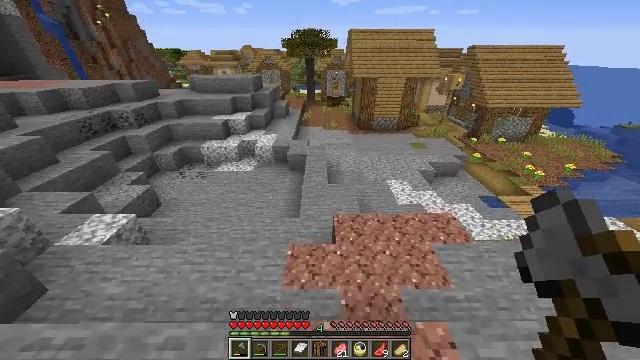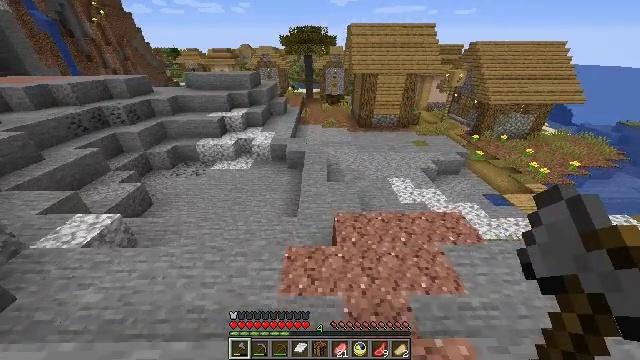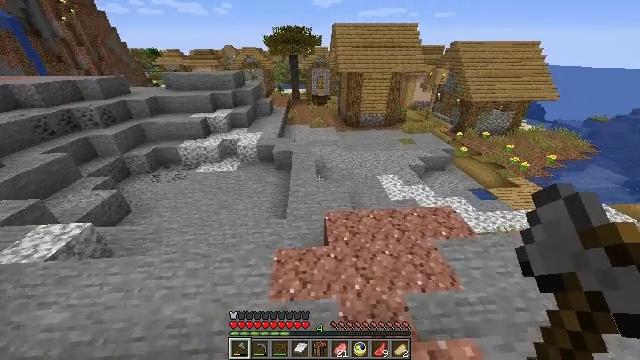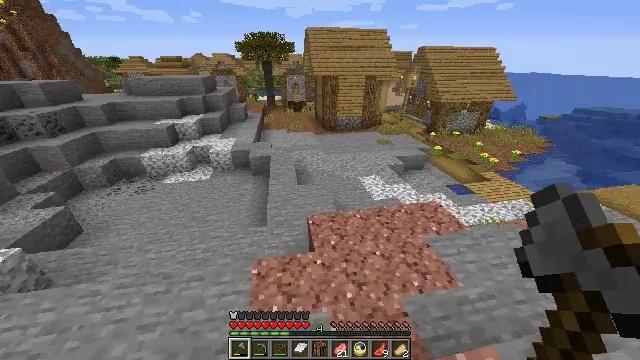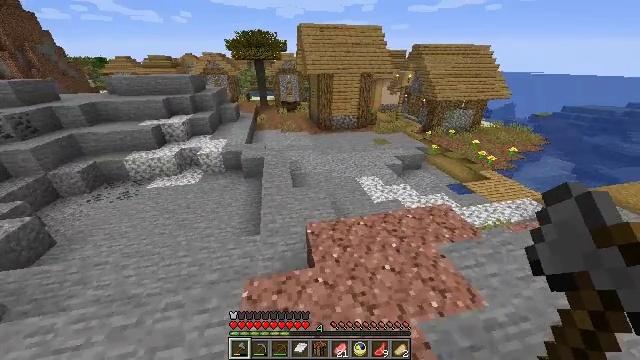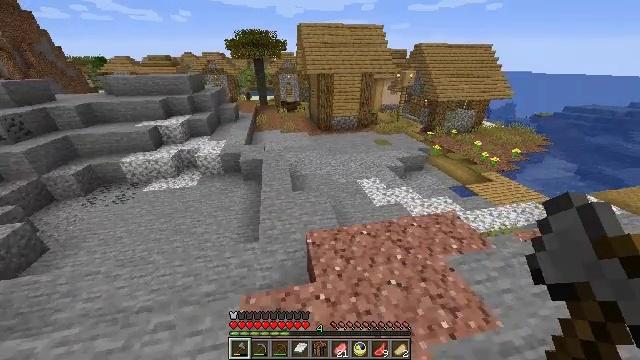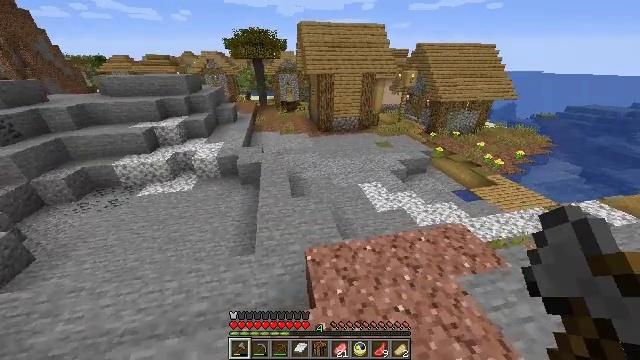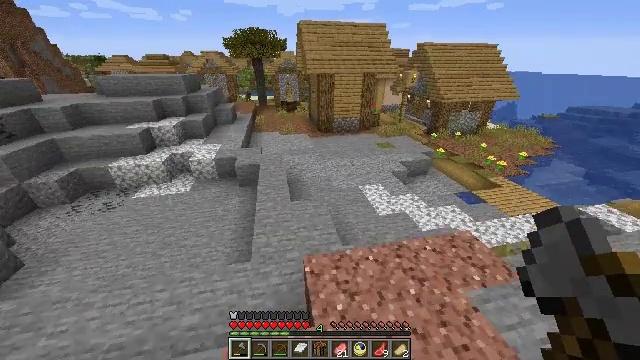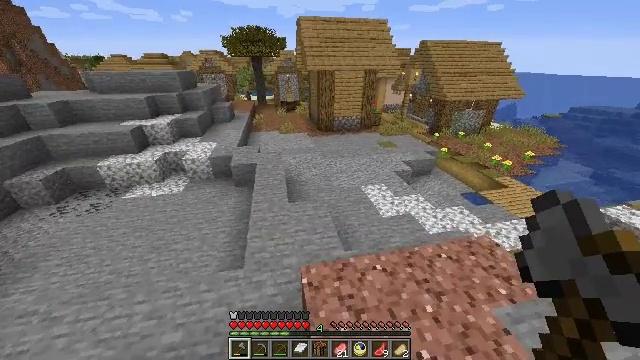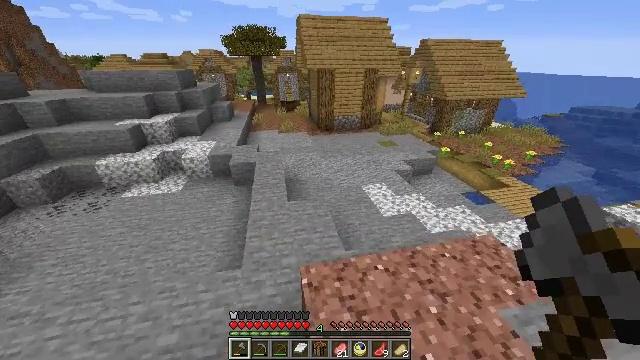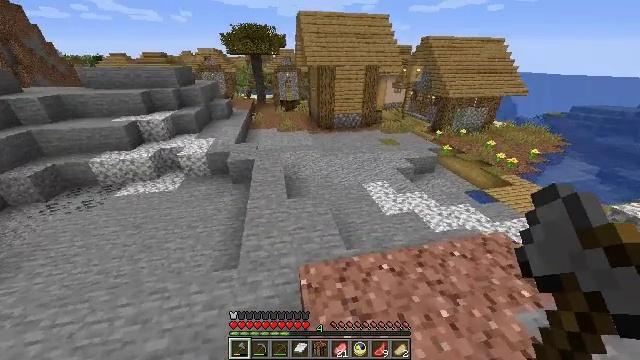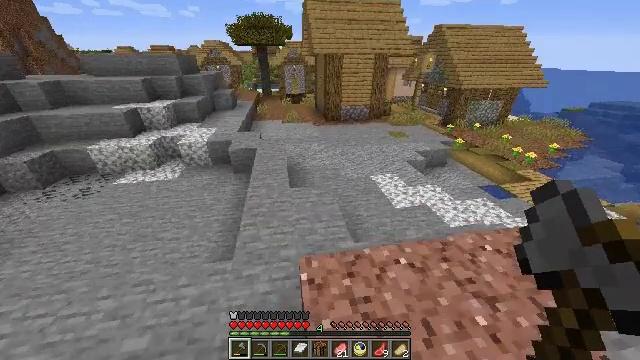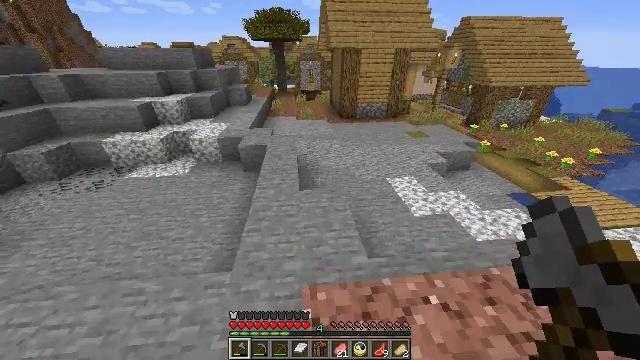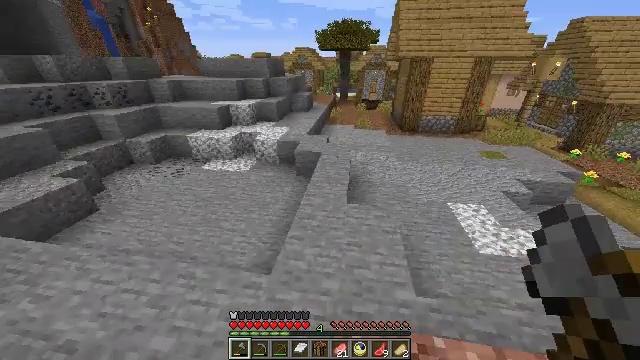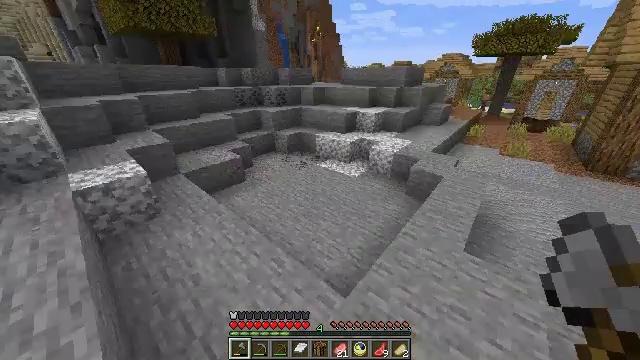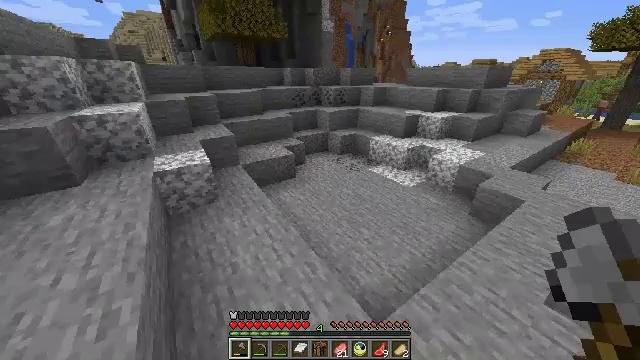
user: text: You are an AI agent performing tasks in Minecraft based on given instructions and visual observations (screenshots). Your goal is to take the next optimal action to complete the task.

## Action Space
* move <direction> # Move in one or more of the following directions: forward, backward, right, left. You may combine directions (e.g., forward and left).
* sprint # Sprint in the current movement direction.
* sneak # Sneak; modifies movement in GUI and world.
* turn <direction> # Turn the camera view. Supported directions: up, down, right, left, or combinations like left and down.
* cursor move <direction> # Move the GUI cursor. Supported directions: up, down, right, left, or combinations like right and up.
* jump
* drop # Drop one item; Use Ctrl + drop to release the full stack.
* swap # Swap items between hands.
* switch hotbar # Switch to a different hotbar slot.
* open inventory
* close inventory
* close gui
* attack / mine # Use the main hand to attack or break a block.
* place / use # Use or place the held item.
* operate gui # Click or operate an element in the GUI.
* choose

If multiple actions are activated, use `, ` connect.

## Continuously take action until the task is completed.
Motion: motion action
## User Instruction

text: Collect books by breaking the bookshelf.
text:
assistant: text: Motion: move forward, sprint
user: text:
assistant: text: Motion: move forward, sprint, turn right
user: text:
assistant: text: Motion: move forward, sprint, turn right and up
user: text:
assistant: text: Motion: move forward, sprint, turn right
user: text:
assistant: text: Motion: move forward, sprint
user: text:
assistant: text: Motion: move forward, sprint
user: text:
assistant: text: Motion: move forward, sprint
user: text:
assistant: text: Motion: move forward, sprint
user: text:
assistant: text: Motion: move forward, sprint
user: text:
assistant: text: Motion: move forward, sprint
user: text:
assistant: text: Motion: move forward, sprint, turn left
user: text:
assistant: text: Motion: move forward, sprint, turn left
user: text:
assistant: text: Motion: move forward, sprint, turn left and up
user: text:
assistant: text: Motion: move forward, sprint, turn left and up
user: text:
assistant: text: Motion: move forward and move right, sprint, turn left
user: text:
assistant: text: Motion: move forward and move right, sprint, turn left
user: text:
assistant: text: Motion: move forward and move right, sprint, turn left
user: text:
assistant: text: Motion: move forward and move right, sprint
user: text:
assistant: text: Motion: move forward and move right, sprint
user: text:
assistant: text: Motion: move forward and move right, sprint
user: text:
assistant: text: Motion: move forward and move right, sprint
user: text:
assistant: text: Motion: move forward and move right, sprint
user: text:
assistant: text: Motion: move forward and move right, sprint
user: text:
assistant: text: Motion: move forward and move right, sprint, turn right and down
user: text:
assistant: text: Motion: move forward and move right, sprint, turn right
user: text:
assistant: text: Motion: move forward and move right, sprint, turn right
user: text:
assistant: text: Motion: move forward and move right, sprint, turn right
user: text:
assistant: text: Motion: move forward and move right, sprint, turn right
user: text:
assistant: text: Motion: move forward and move right, sprint
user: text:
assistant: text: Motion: move forward and move right, sprint